Field crop: tomato
Growth stage: 1
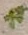
Species: portulaca